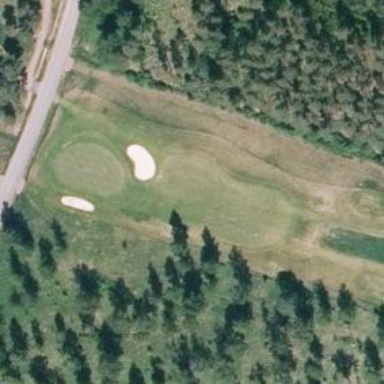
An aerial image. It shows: View of golf hole.